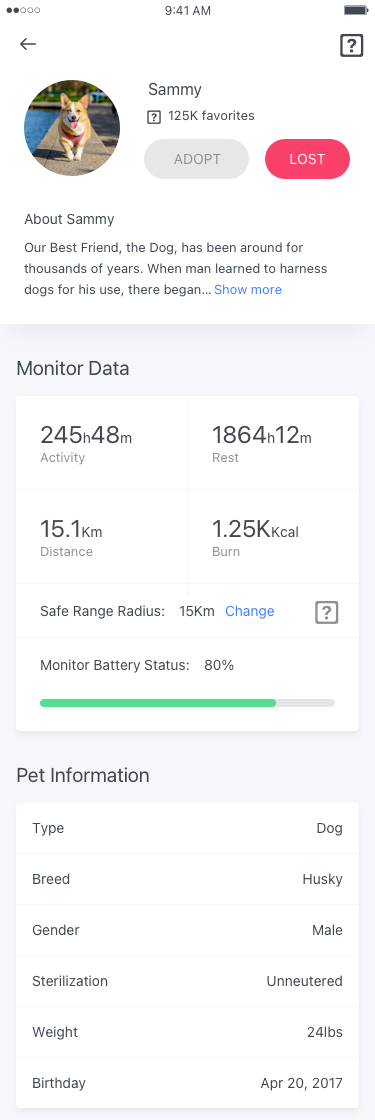
Text in this UI design:
Our Best Friend, the Dog, has been around for thousands of years. When man learned to harness dogs for his use, there began…
Show more
About Sammy
Sammy
125K favorites
MAKE ADOPT
LOST PET
Type
Dog
Breed
Corgi
Gender
Male
Sterilization
Unneutered
Weight
32lbs
Birthday
Mar 20, 2018
Pet Information
Monitor Data
Safe Range Radius:
15Km
Change
Monitor Battery Status:
80%
245h48m
Activity
12.4Kkcal
Burn
234.1km
Distance
234h36m
Rest